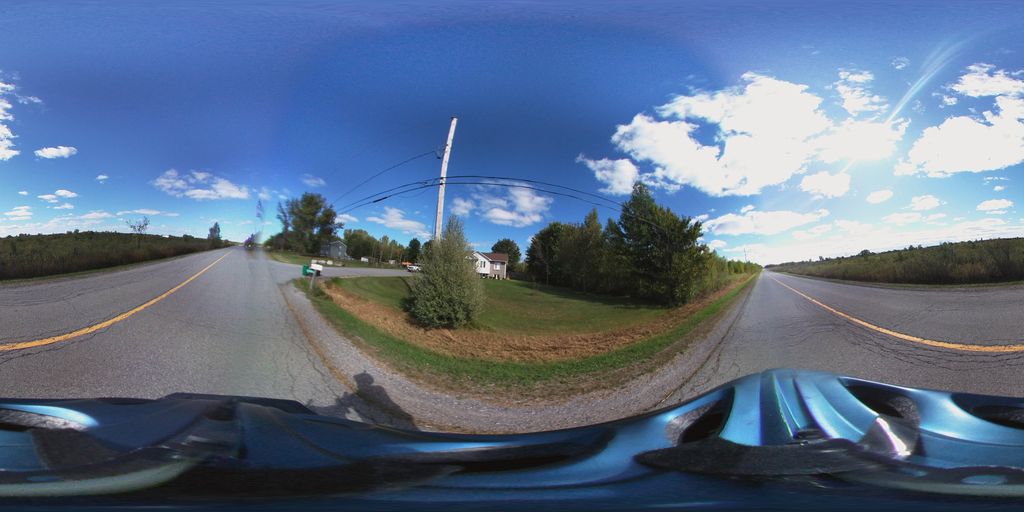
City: ottawa-gatineau